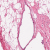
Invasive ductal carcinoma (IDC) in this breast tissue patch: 0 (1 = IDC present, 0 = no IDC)